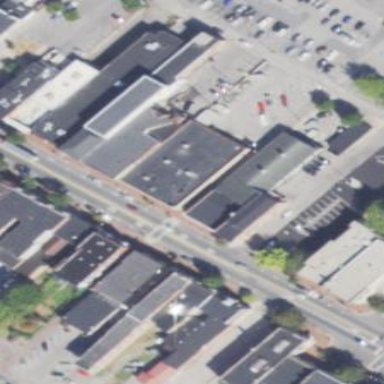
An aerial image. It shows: Commercial building housing furniture shop.